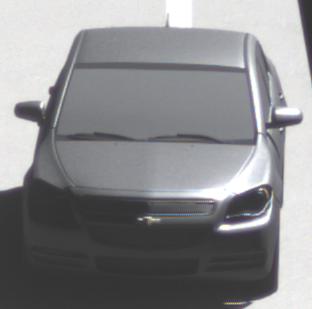
Make: Chevrolet
Model: Malibu 2.4
Detailed model: Malibu
Model produced from: 2012/07
Model produced until: 2014/08
Doors: 4
Color: gray
Road condition: wet road
Daytime: midday
Contrast: high contrast